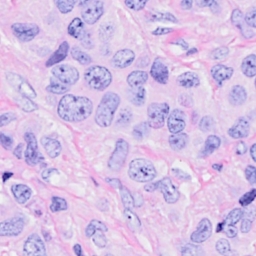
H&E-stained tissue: Breast